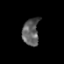
Tissue: prostate
Cell type: T cells
Senescence score: 0.3511
Nuclear area (px): 441
Mean DAPI intensity: 95.095